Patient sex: M
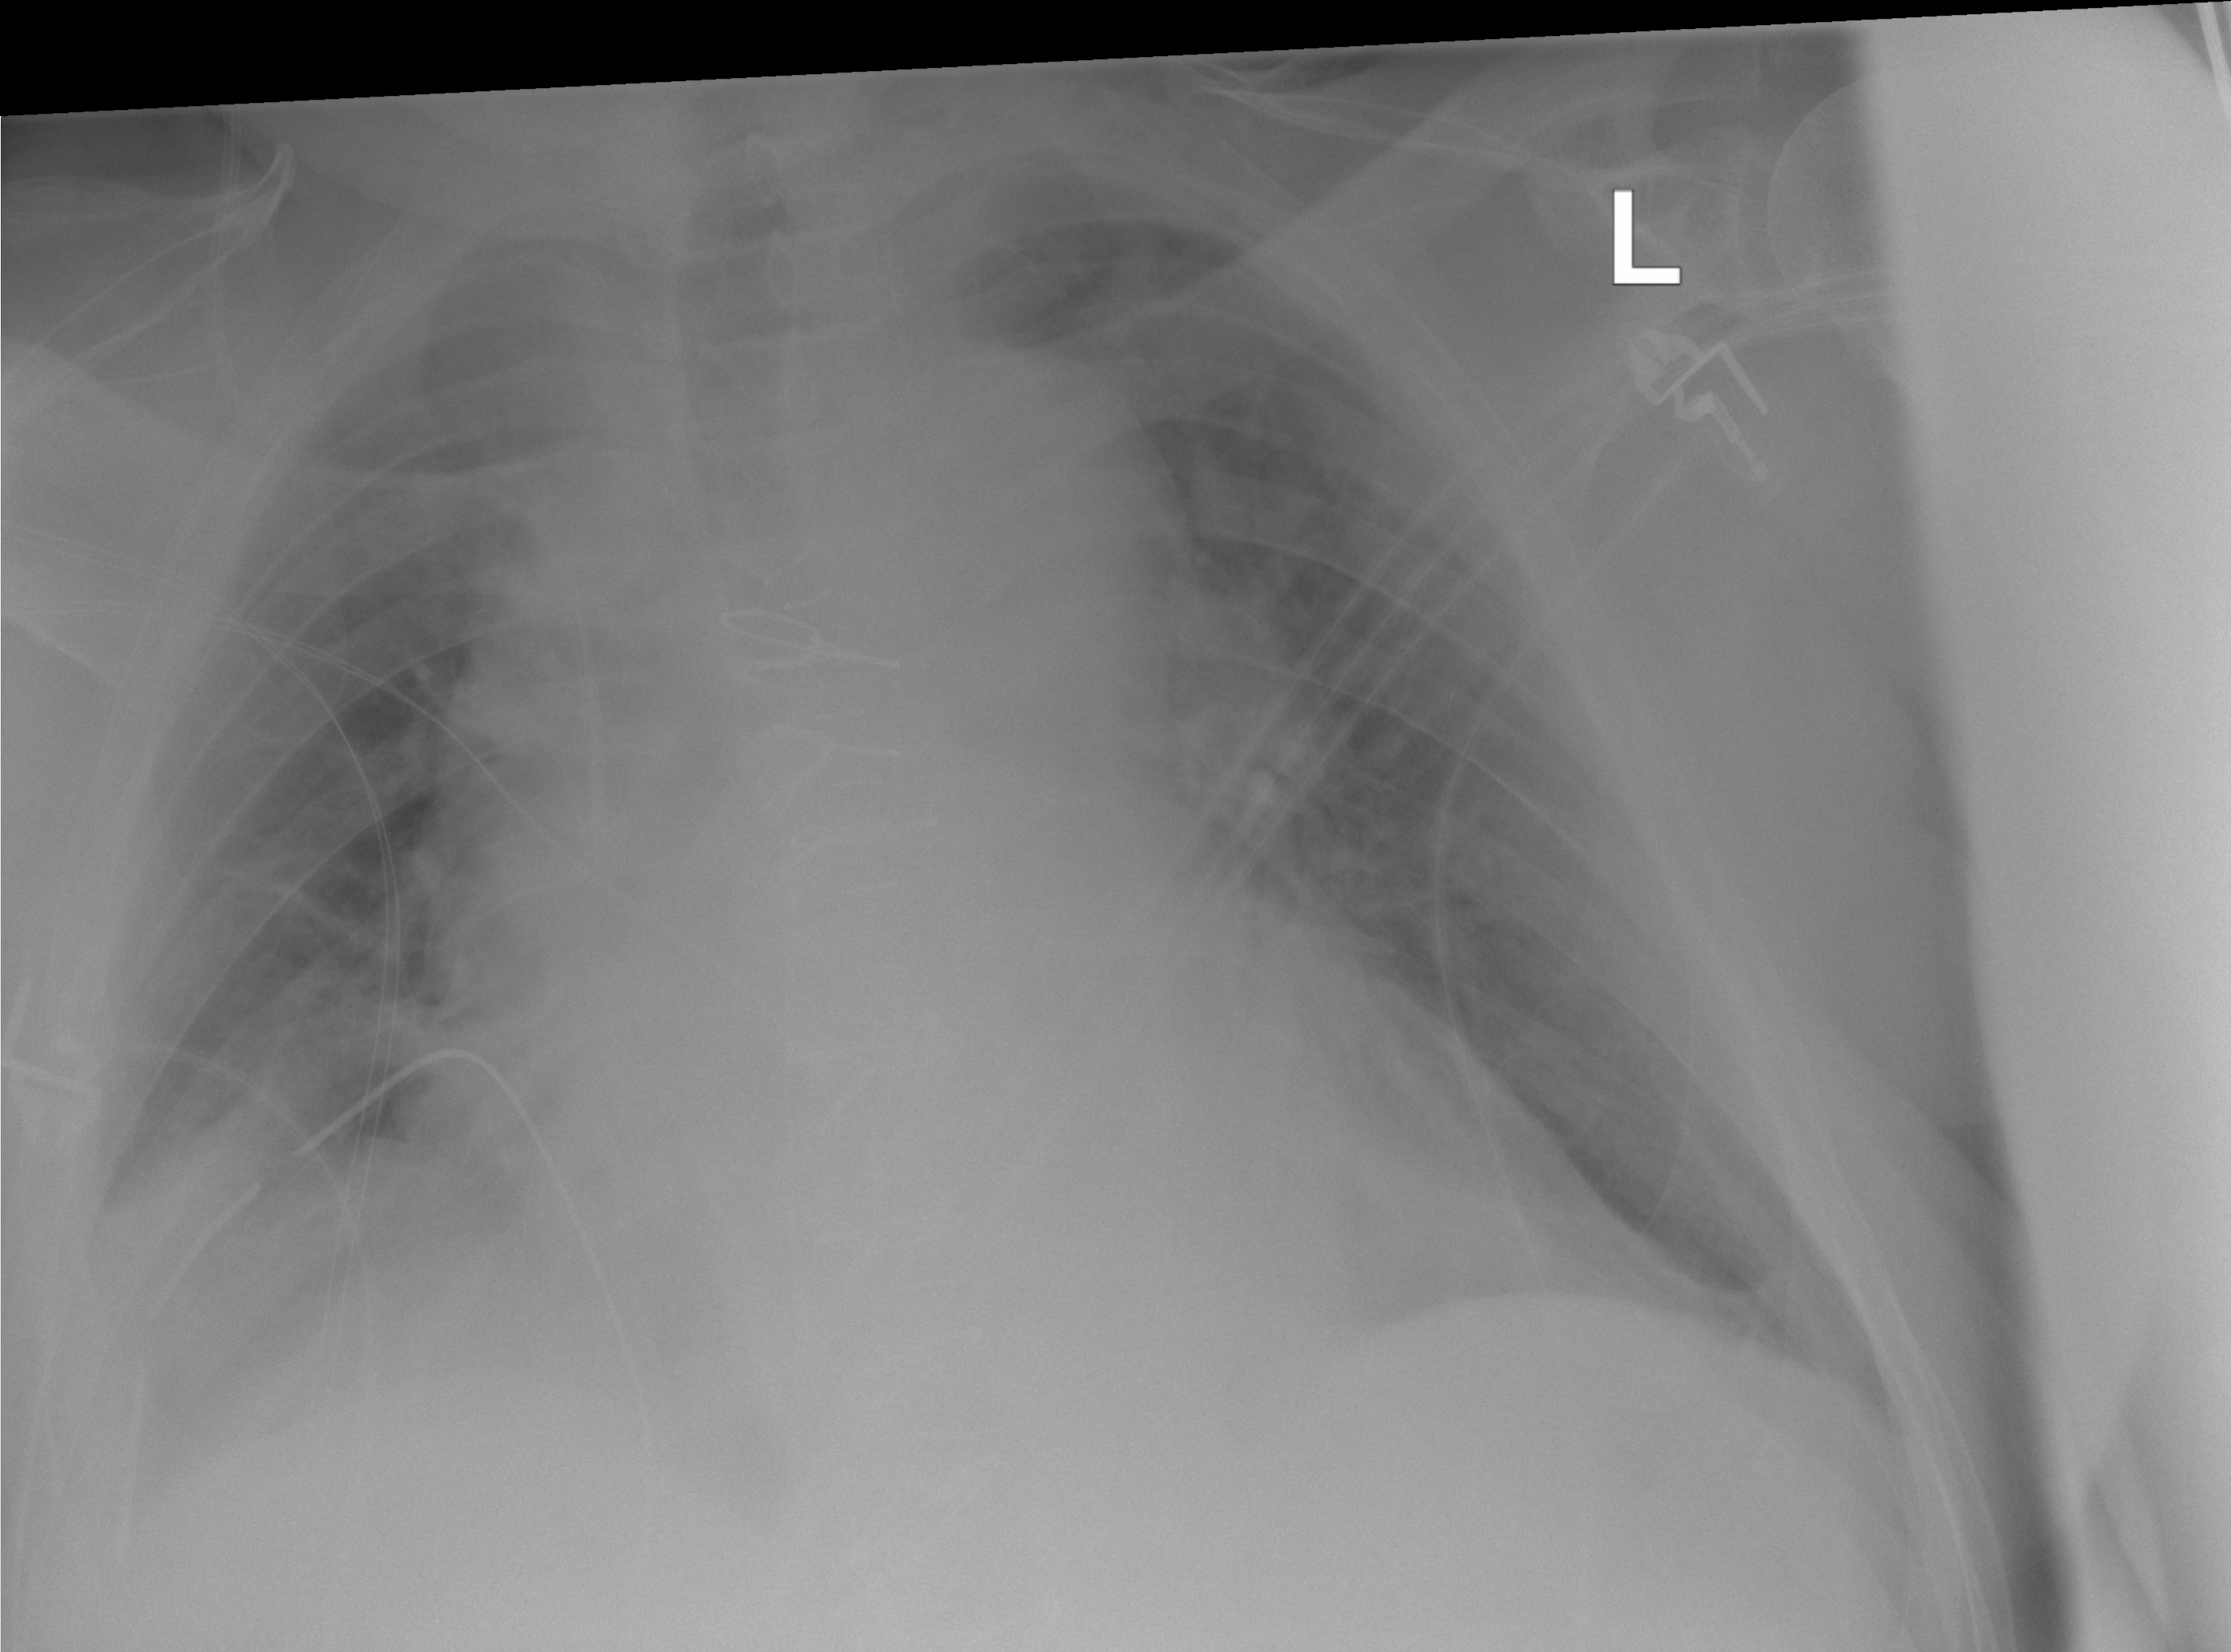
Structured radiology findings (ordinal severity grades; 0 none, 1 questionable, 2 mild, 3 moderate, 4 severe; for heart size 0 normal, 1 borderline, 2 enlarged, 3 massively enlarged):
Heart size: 2
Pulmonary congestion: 2
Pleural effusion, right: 2
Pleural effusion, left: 0
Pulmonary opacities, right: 0
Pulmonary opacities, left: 0
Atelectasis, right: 2
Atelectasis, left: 2